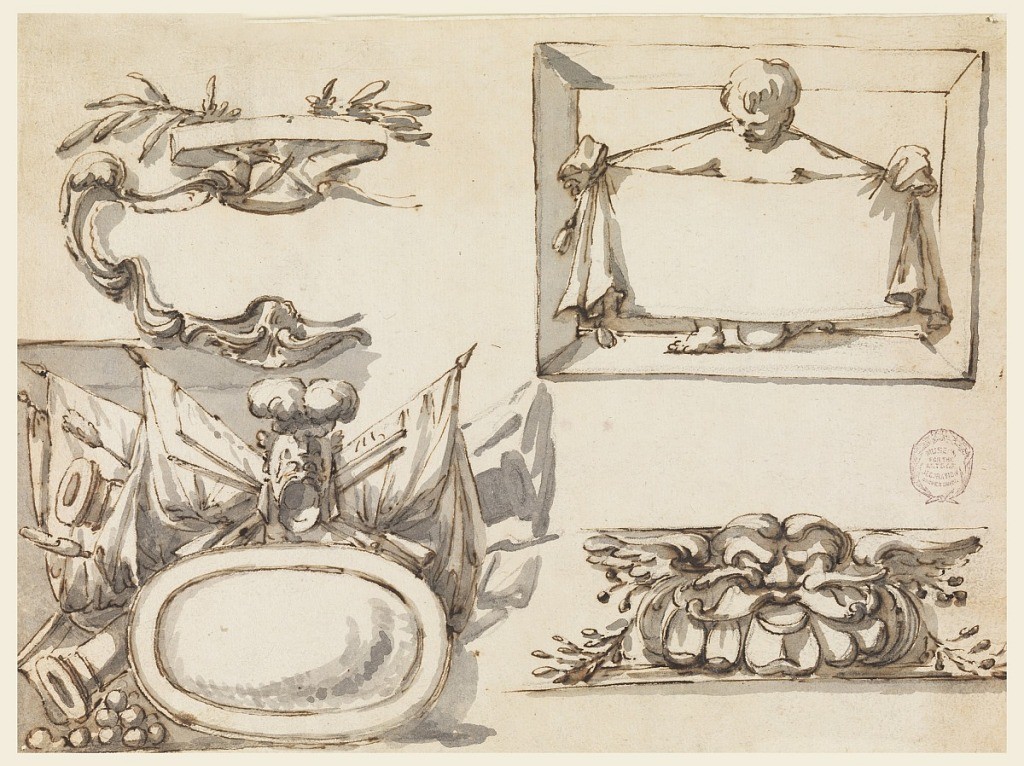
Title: An escutcheon, a trophy, a label, a decorative motif for a frieze
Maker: Filippo Marchionni, Italian, 1732–1805
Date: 1750–75
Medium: Charcoal, pen and ink, brush and gray, brown watercolor on paper
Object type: Drawing
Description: Left row: escutcheon, with a ribbon and two crossed branches on top. Below: a trophy of weapons with cannons and a great oval shield in the center below. Right row: a child kneeling in a box frame supports a cloth which hangs on a rope around his neck. Below: a fantastic mask with branches beside it.